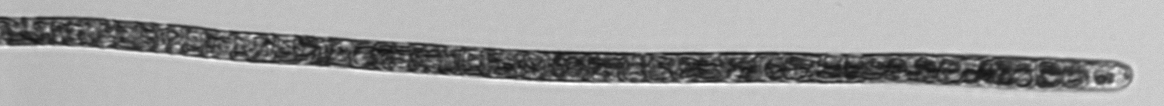
Label: Trichodesmium